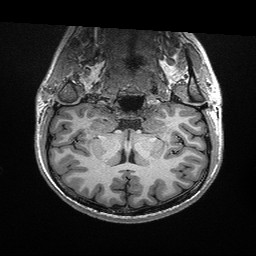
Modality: T1w
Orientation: sagittal
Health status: healthy
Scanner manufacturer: siemens
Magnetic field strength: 3 T
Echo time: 0.00298 s